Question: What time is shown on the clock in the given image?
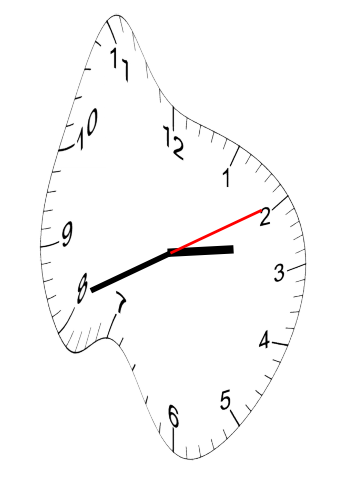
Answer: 02:41:10